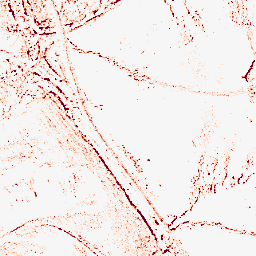
Category: morphological
Decomposition family: morphological_square
Decomposition parameters: operation: opening
size: 3
Upsampling method: sinc_blackman
Upsampling parameters: scale: 8
kernel_size: 16
Upsampling scale: 8